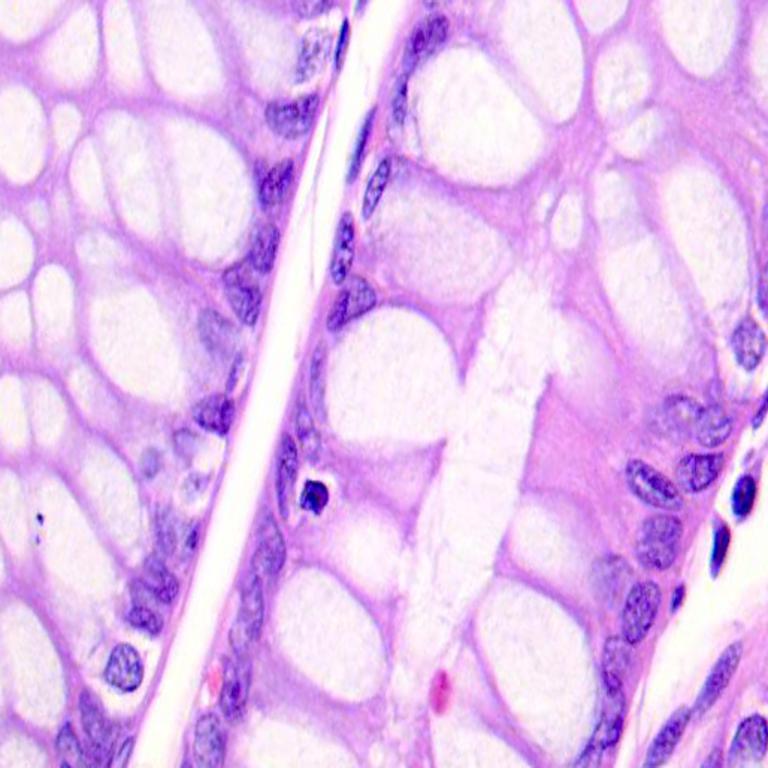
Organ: colon
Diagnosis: benign